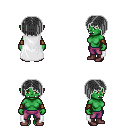
a pixel art fantasy rpg character, female body template, orc, green skin, white cape, magenta pants, gray pageboy hairstyle, cloth bracers, maroon shoes, four views (front, back, left, right), 2x2 character sprite sheet, small pixel art, hard edges, no anti-aliasing